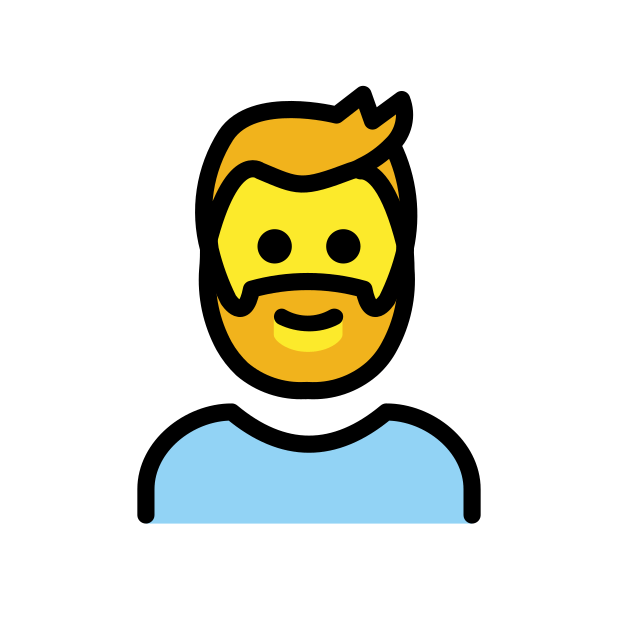
man: beard